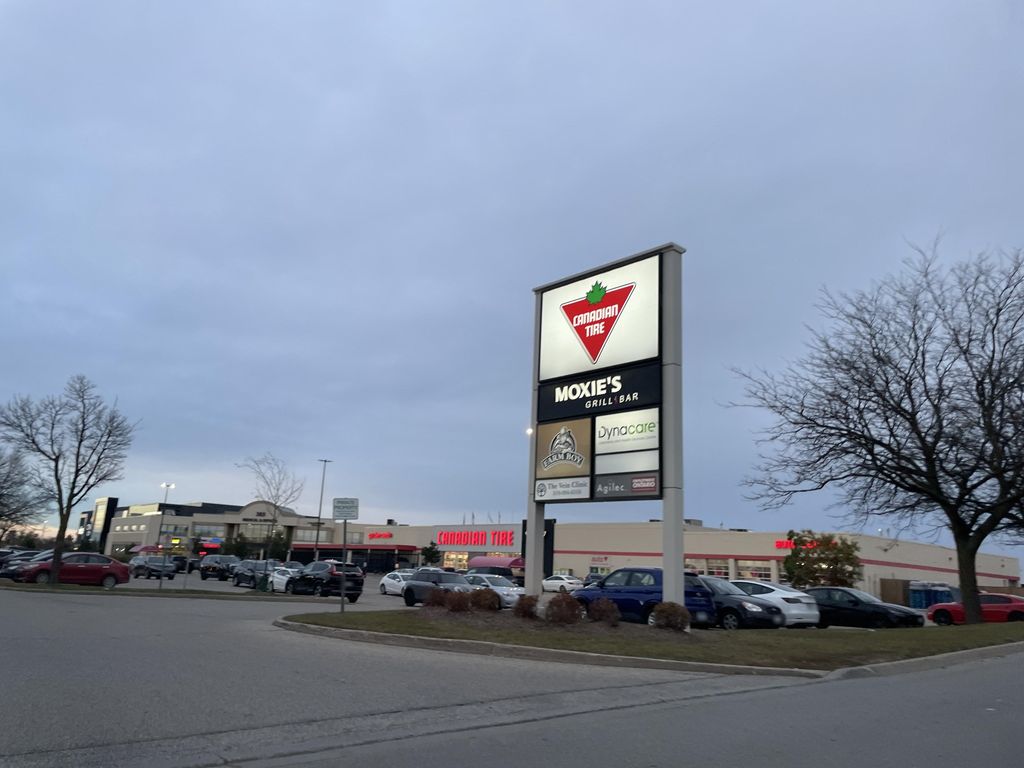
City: kitchener-waterloo